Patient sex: M
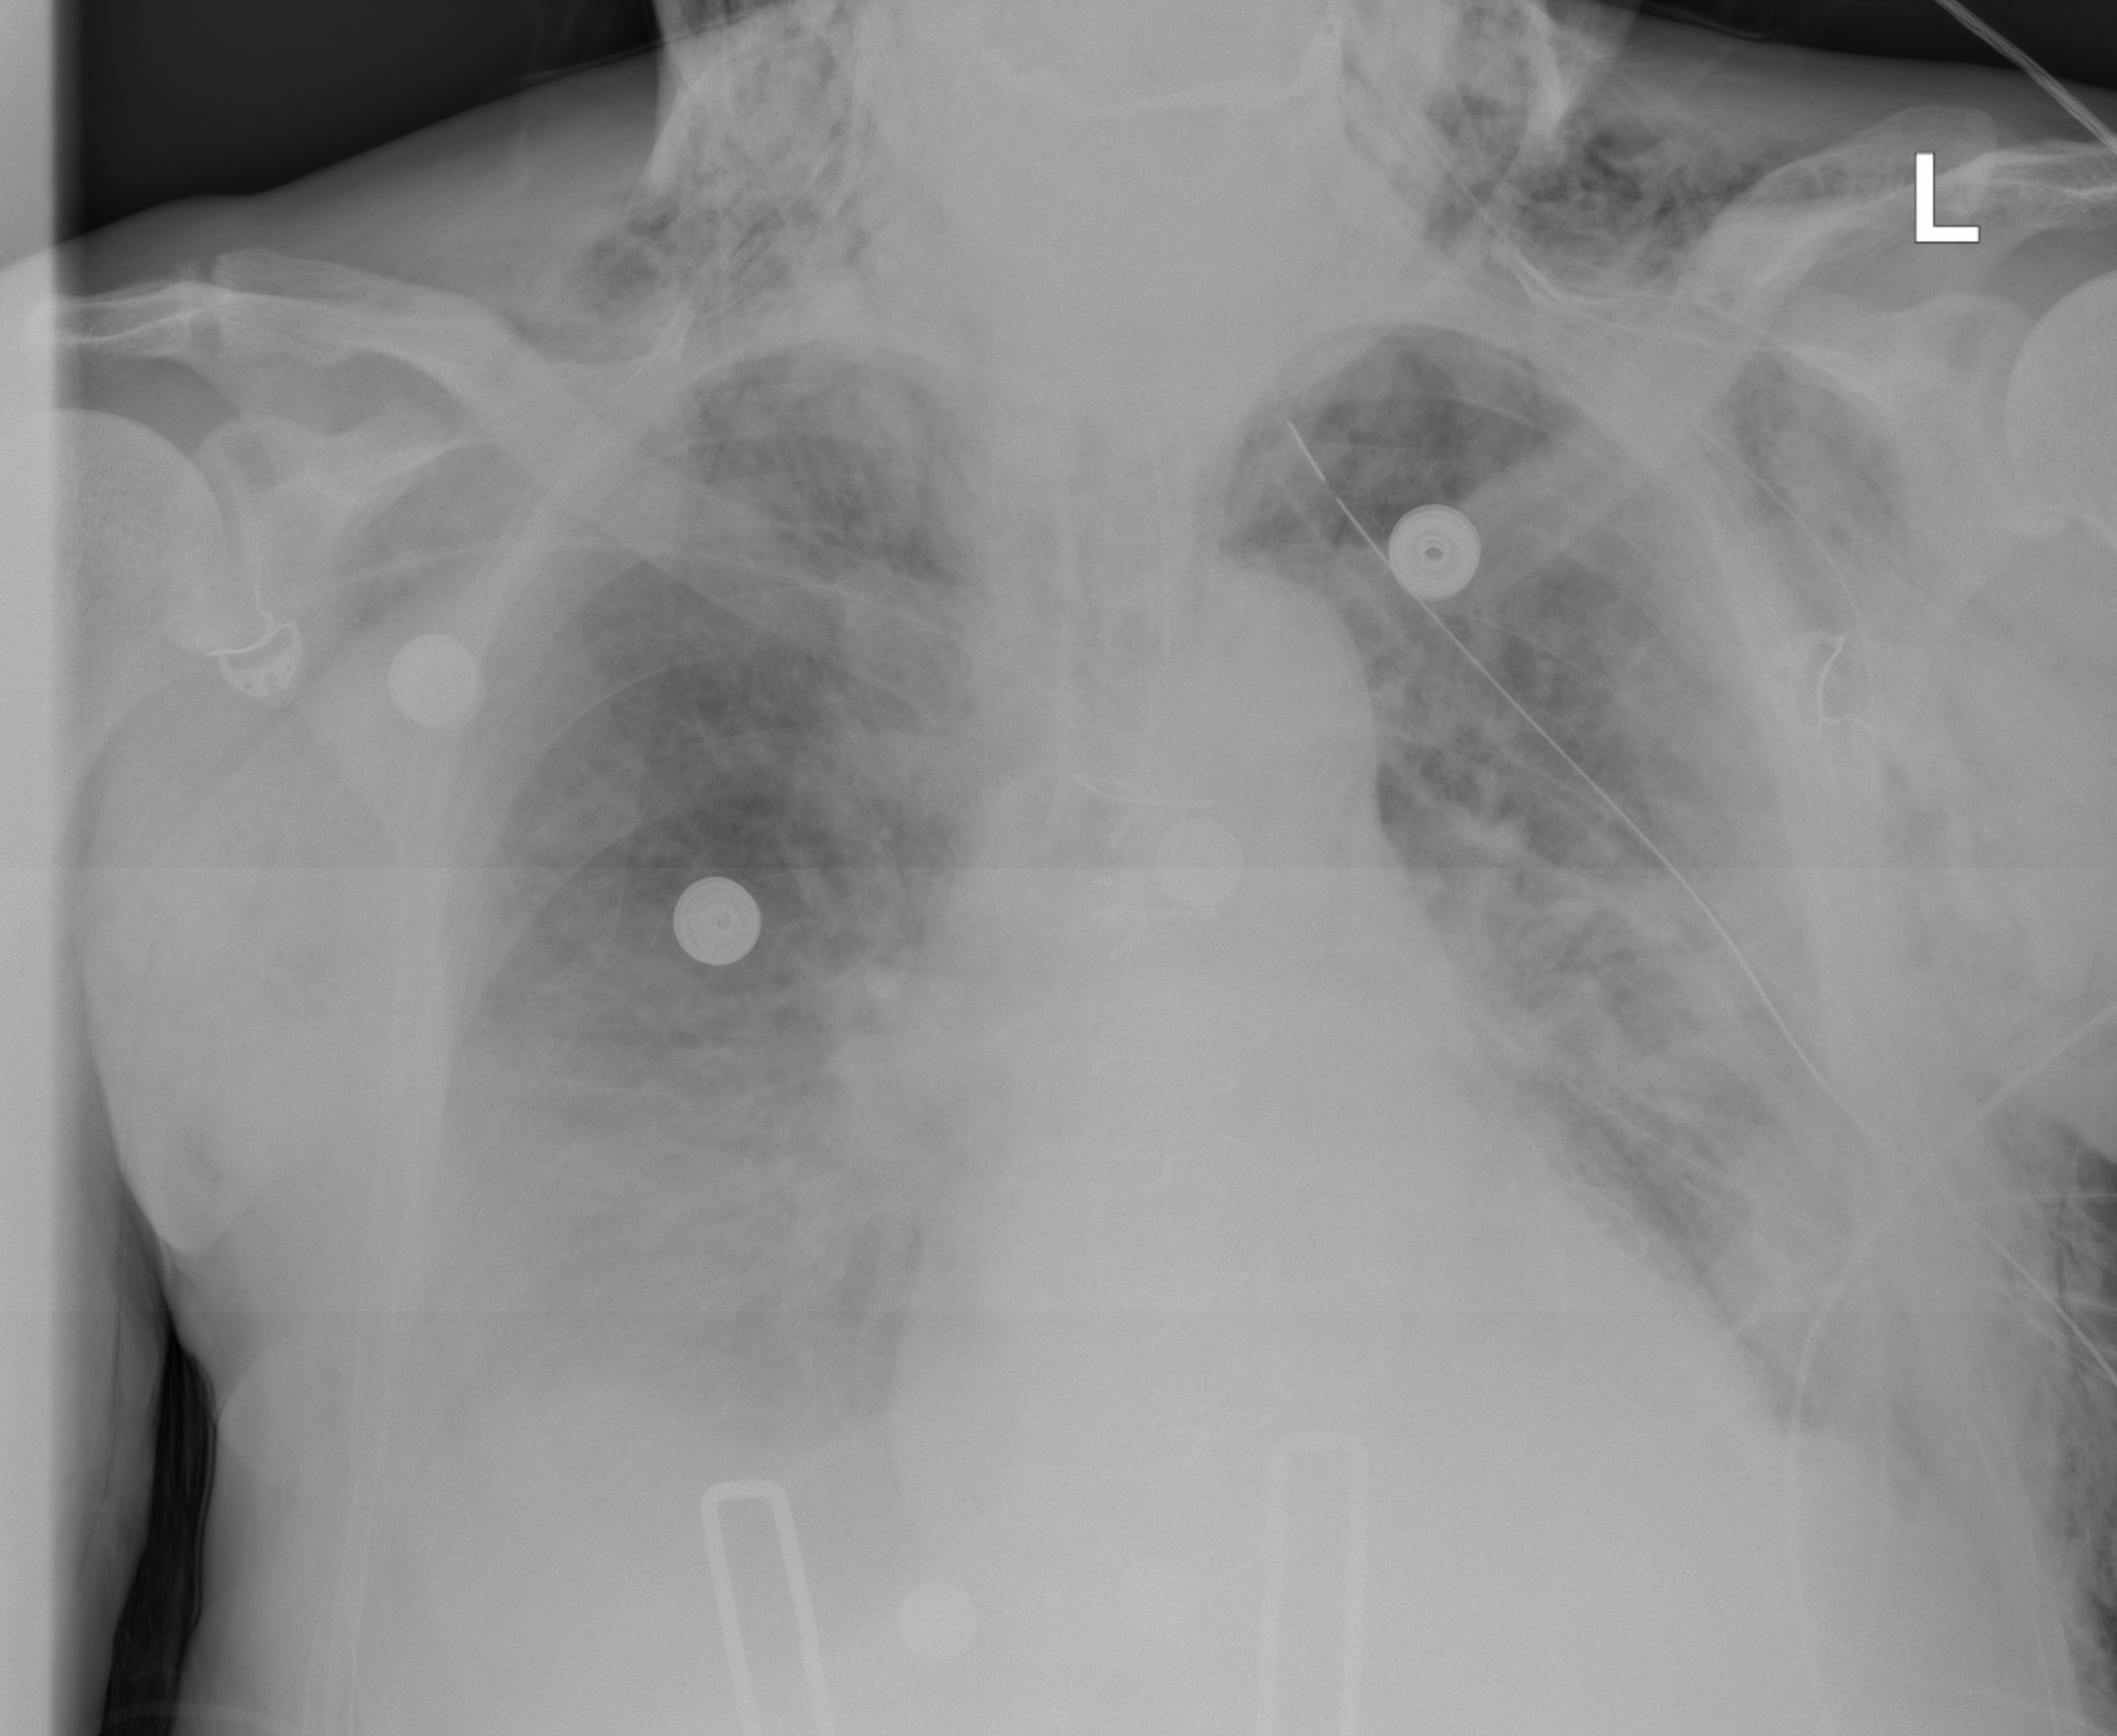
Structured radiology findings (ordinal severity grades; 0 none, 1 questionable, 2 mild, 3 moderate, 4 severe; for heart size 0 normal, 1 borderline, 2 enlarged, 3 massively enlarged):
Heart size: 2
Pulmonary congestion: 2
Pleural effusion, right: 2
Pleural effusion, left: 2
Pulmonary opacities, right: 2
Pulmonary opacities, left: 2
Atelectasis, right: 2
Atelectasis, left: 2